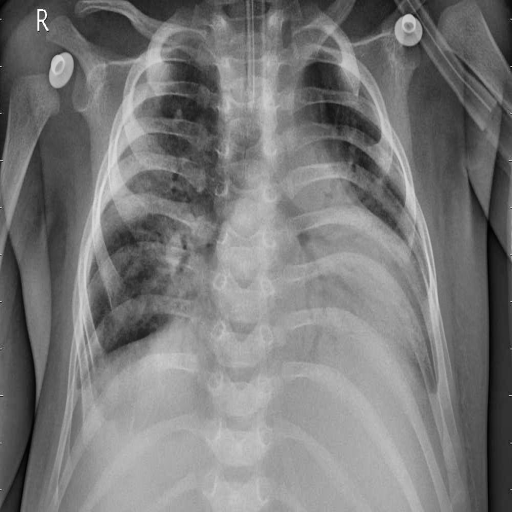
Finding: PNEUMONIA